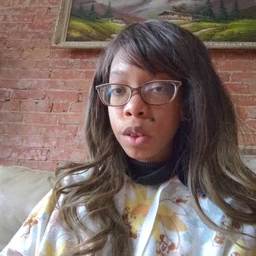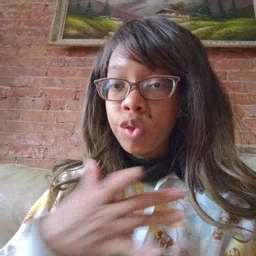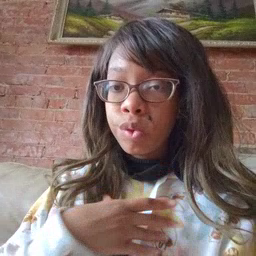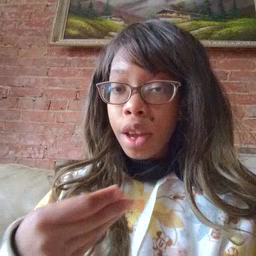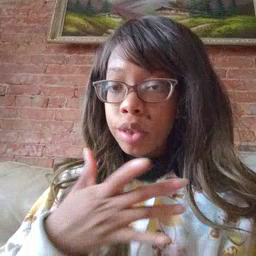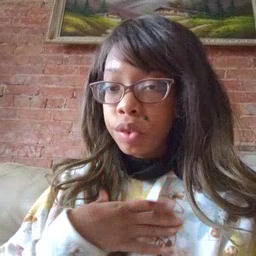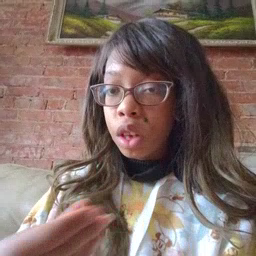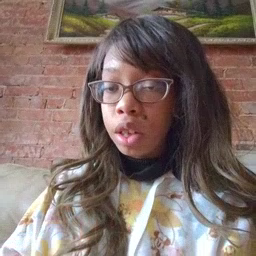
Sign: white